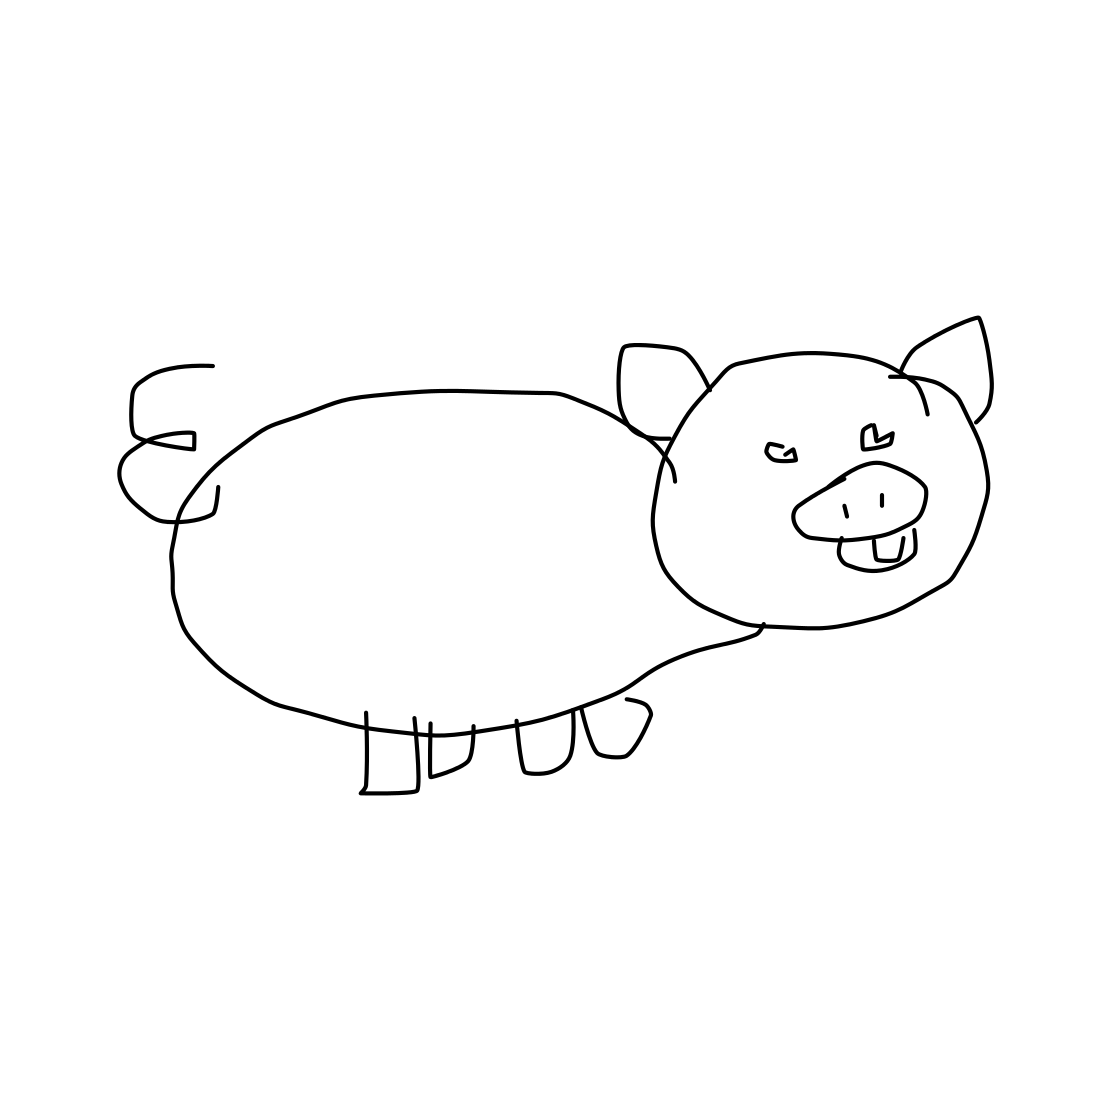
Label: pig